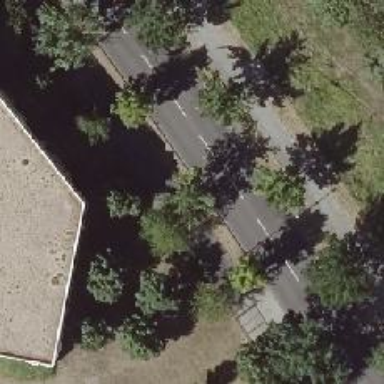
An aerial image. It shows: Avenue of deciduous broadleaved trees.